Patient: sex M, age 69
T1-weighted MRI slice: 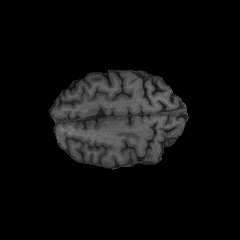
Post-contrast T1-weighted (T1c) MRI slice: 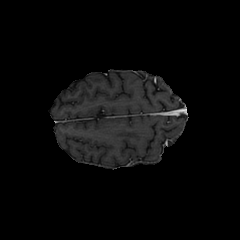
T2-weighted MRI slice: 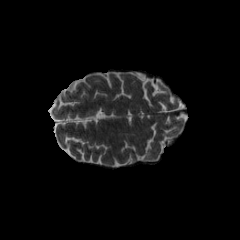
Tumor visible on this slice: no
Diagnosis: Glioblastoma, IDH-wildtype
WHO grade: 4